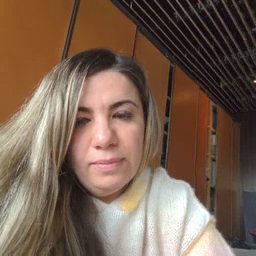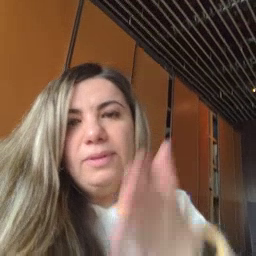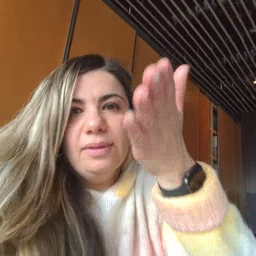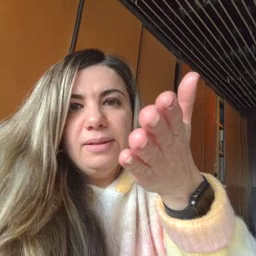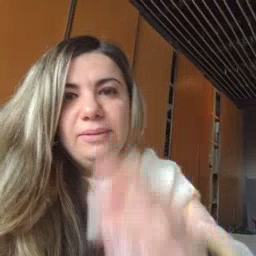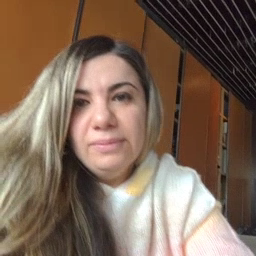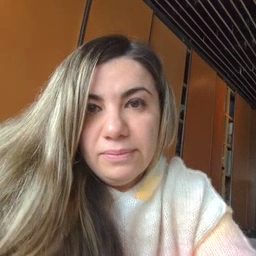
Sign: there